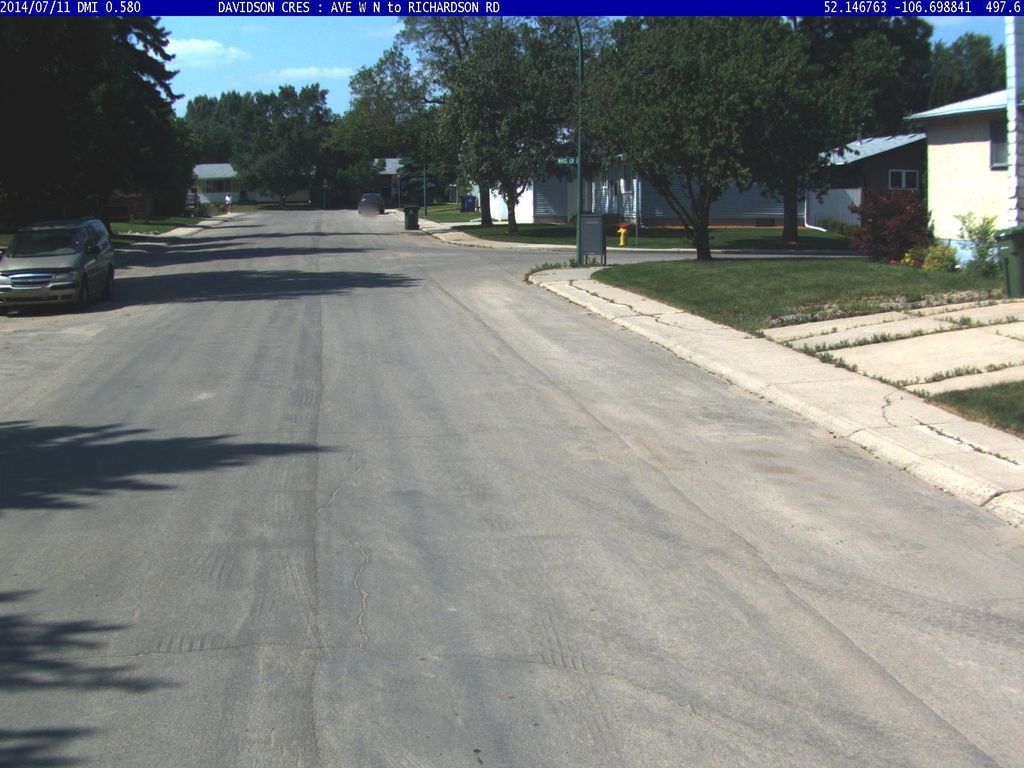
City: saskatoon